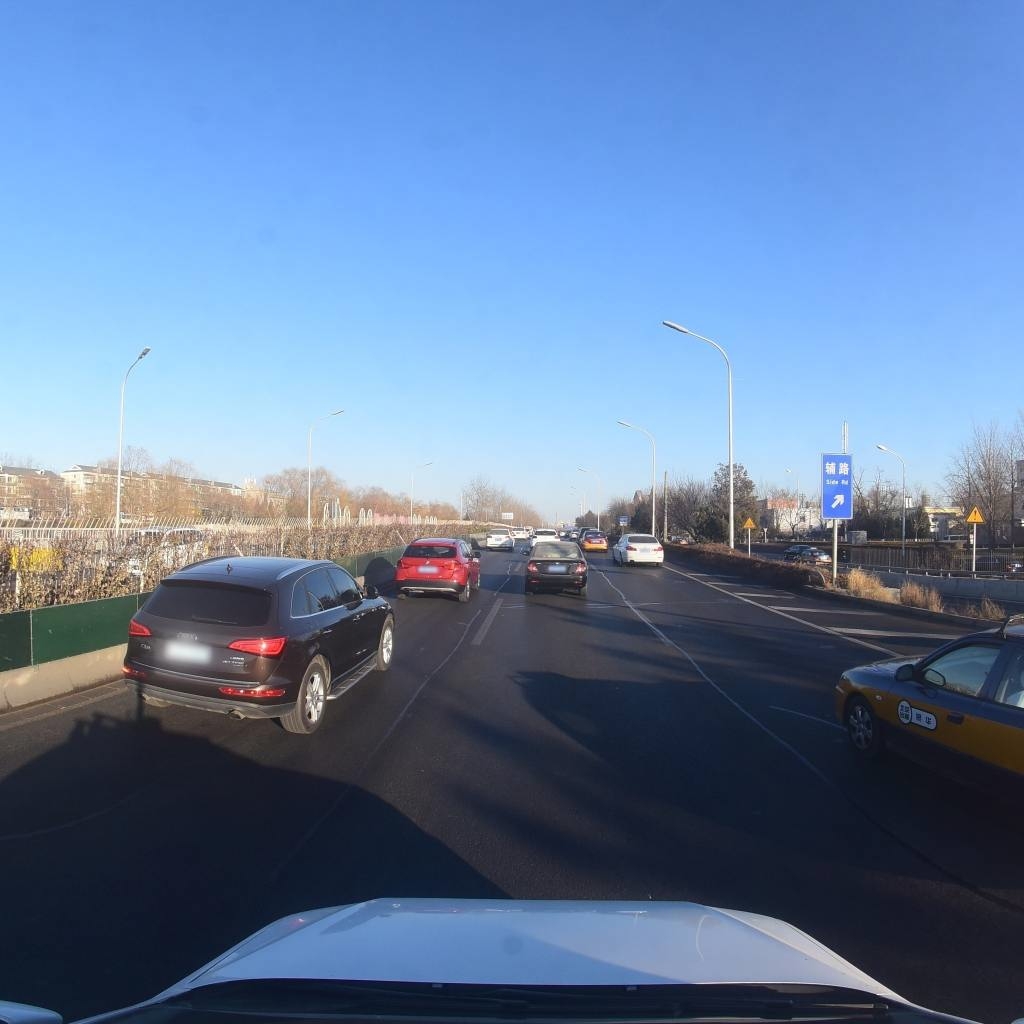
Region: Dongcheng
Road damage annotations: longitudinal patch, longitudinal patch, longitudinal patch, longitudinal patch, longitudinal patch, transverse patch